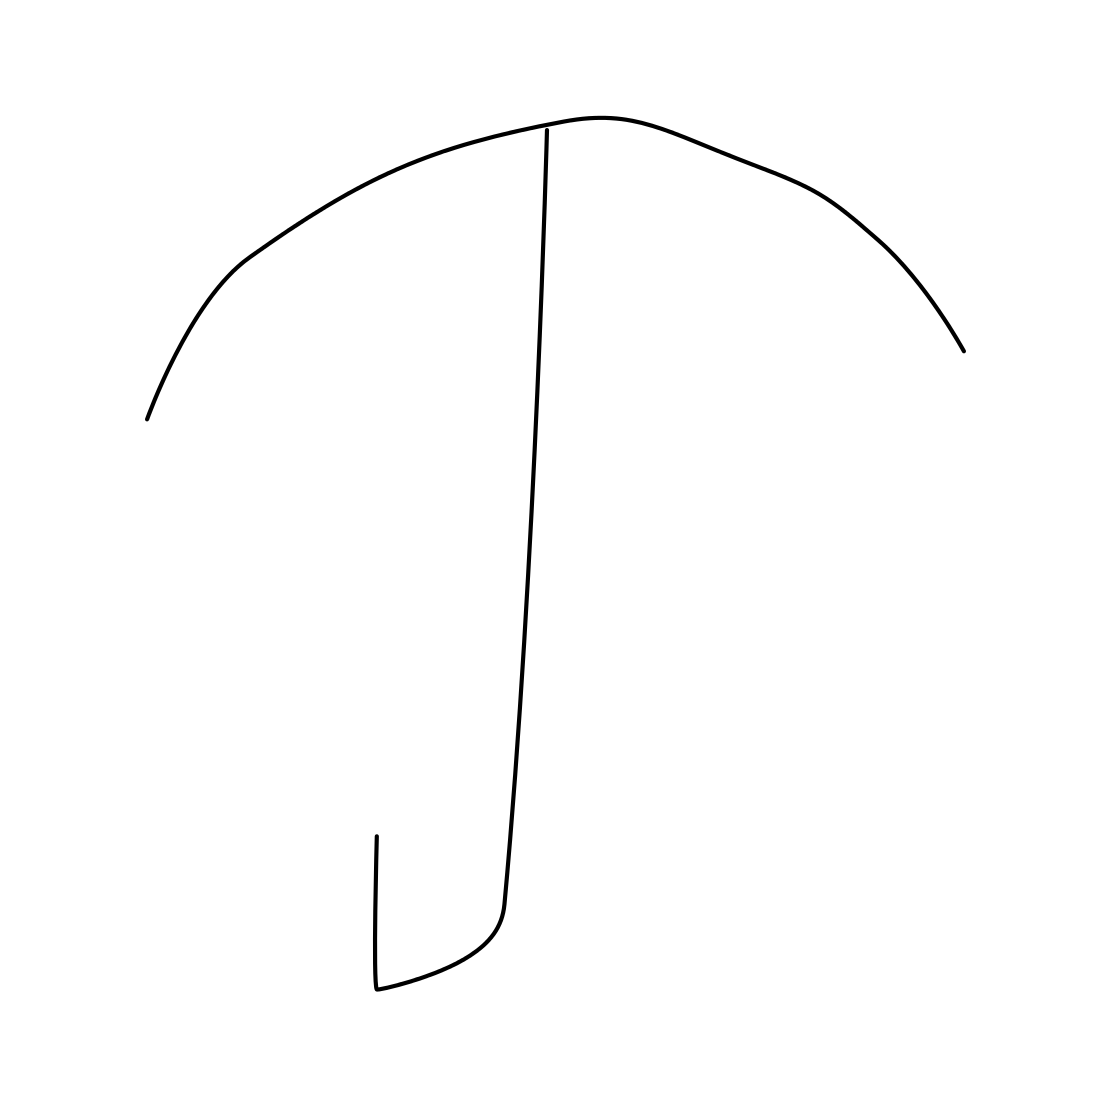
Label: umbrella